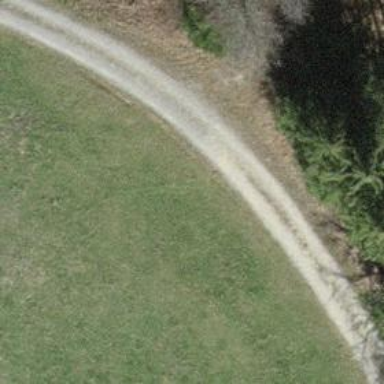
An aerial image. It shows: Compacted grade3 track.